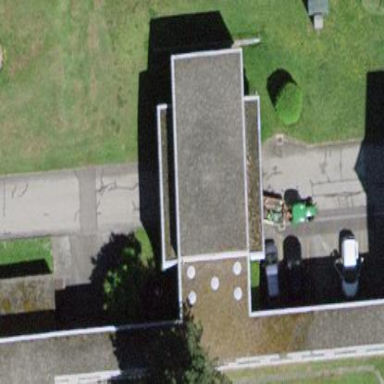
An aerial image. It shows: Hospital building.